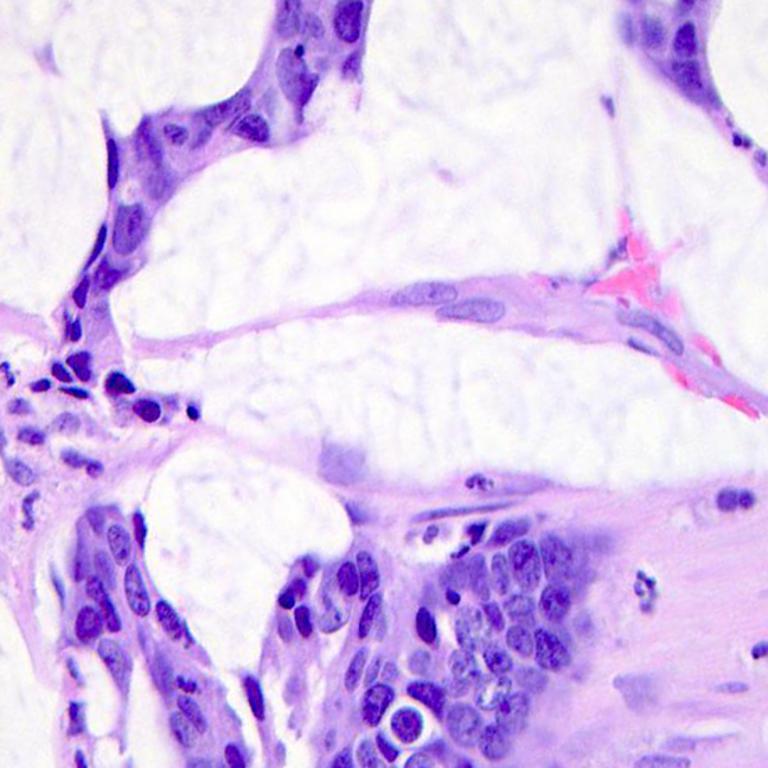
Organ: colon
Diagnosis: adenocarcinomas